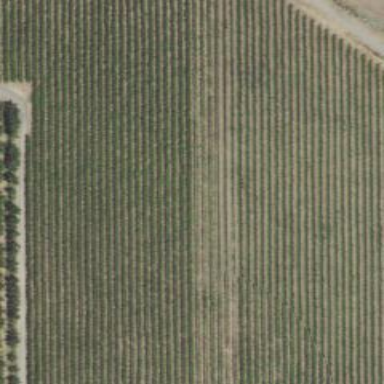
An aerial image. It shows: Vineyard growing grapes.